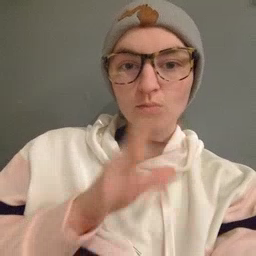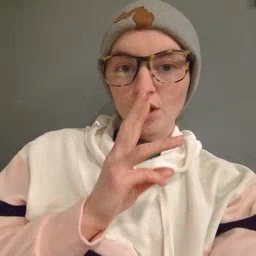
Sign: water